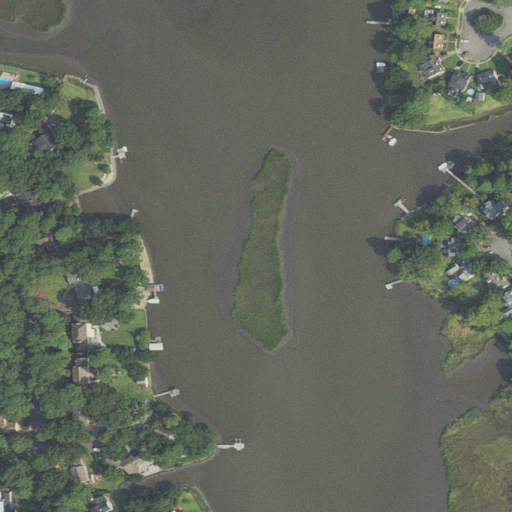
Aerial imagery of island in Virginia named Charters Island containing open water, open development, herbaceous wetlands, low intensity development, evergreen forest, medium intensity development, and woody wetlands